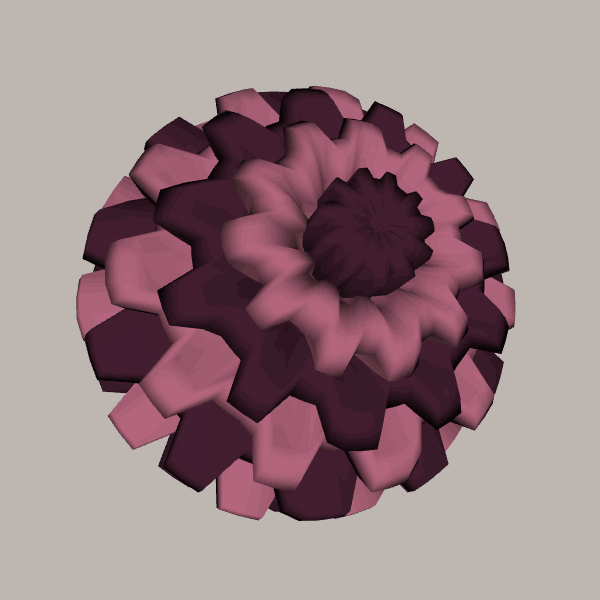
Background: light